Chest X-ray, PA view. Patient: 47 years old, sex M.
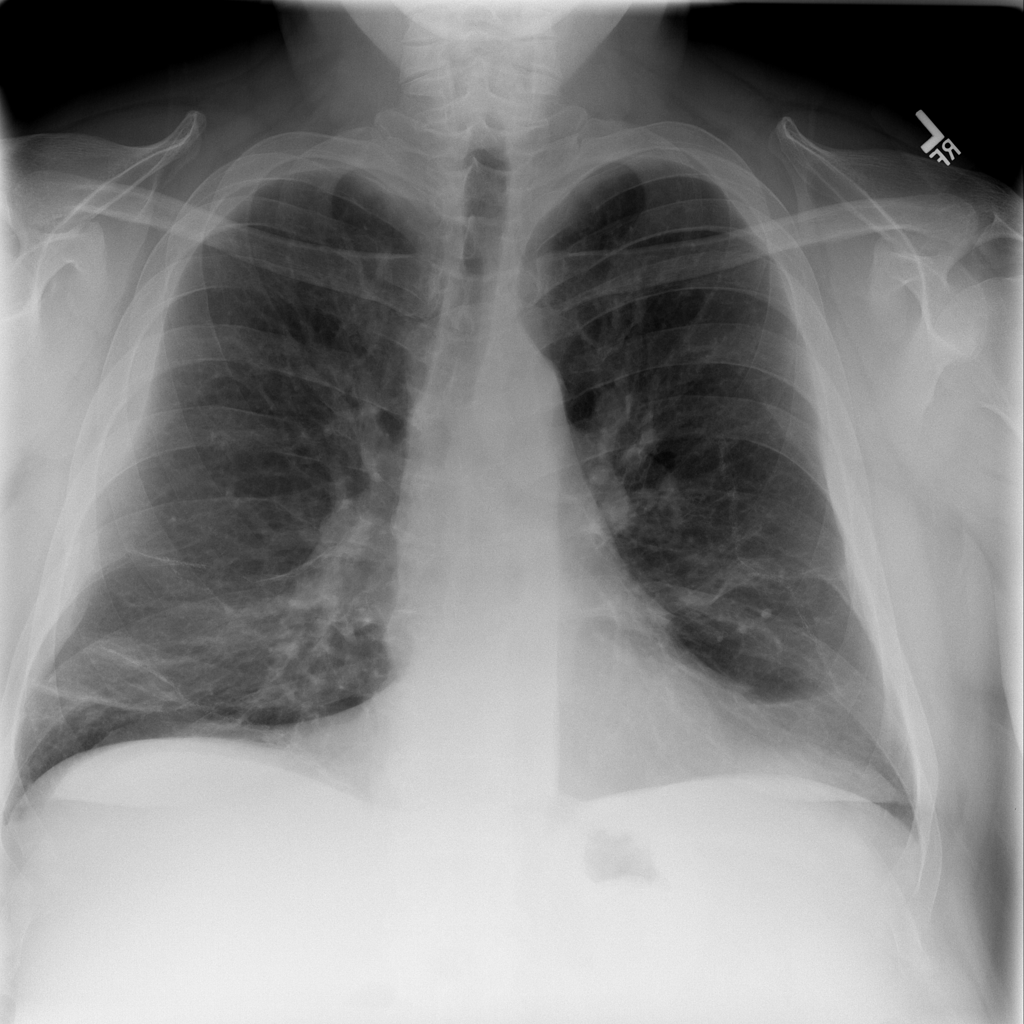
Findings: Atelectasis